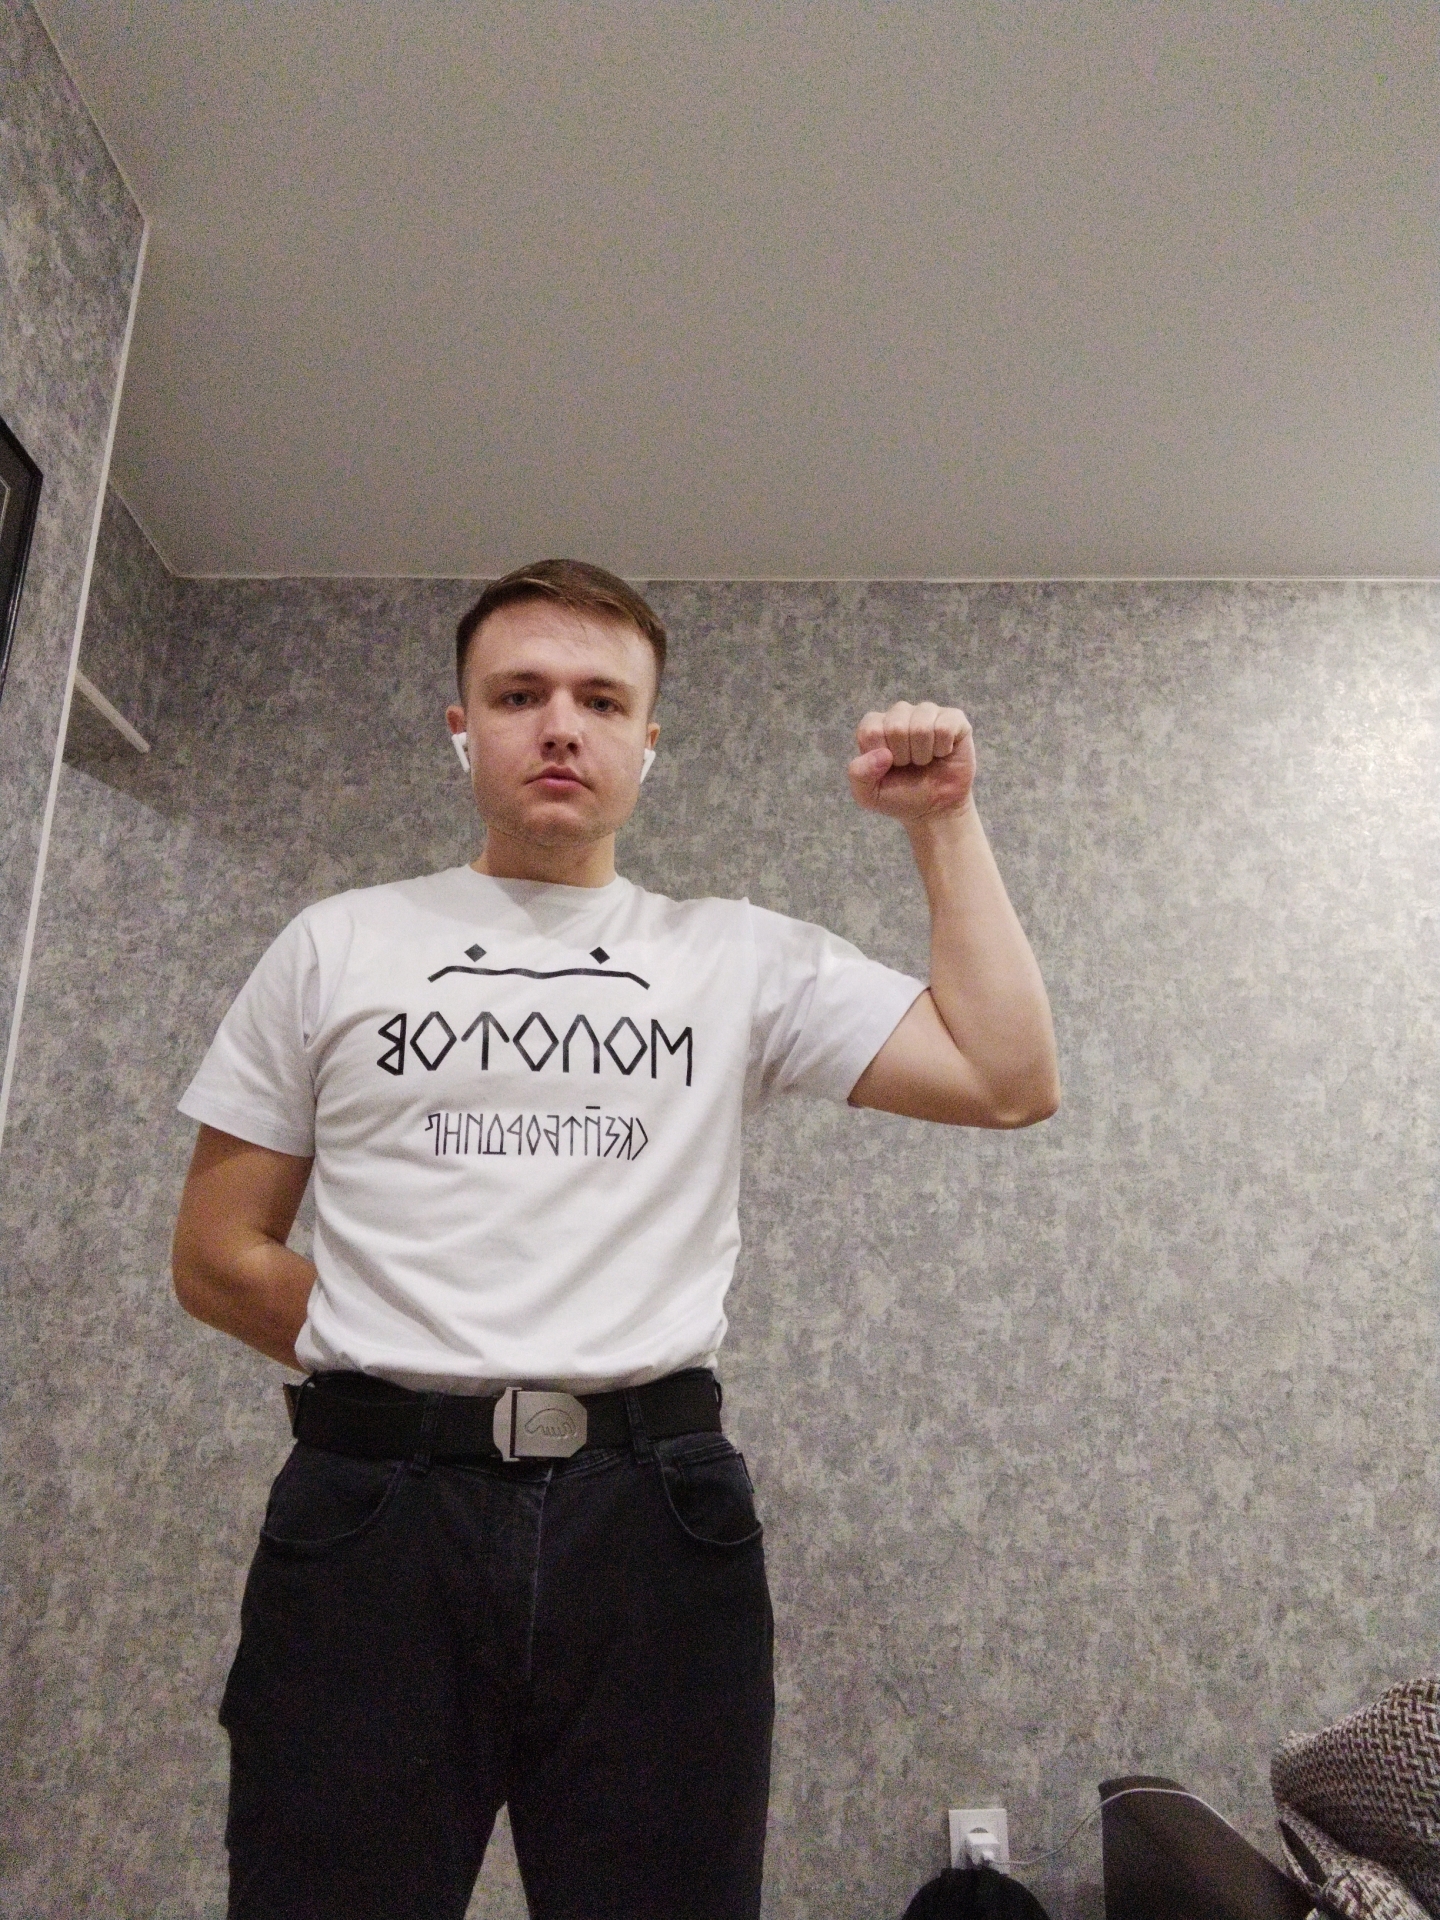
Label: noise